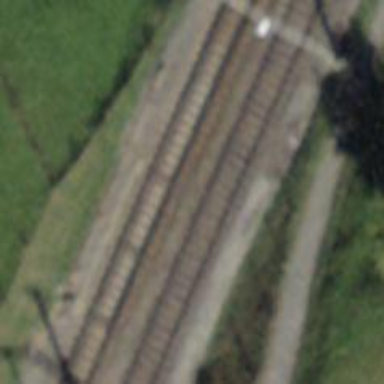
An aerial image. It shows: Railway switch.